Question: I am automating a task using webbrowser control , the site display pages using frames.
My issue is i get to a point , where i can see the webpage loaded properly on the webbrowser control ,but when it gets into the code and i see the html i see nothing.
I have seen other examples here too , but all of those do no return all the browser html.
What i get by using this:
'''
HtmlWindow frame = webBrowser1.Document.Window.Frames[1];
string str = frame.Document.Body.OuterHtml;
'''
Is just :
The main frame tag with attributes like tag etc, is there any way how to handle this?Because as i can see the webpage completely loaded why do i not see the html?AS when i do that on the internet explorer i do see the pages source once loaded why not here?
> ADDITIONAL INFO
There are two frames on the page :
i use this to as above:
HtmlWindow frame = webBrowser1.Document.Window.Frames[0];
'''
string str = frame.Document.Body.OuterHtml;
'''
And i get the correct HTMl for the first frame but for the second one i only see:
'''
<FRAMESET frameSpacing=1 border=1 borderColor=#ffffff frameBorder=0 rows=29,*><FRAME title="Edit Search" marginHeight=0 src="http://web2.westlaw.com/result/dctopnavigation.aspx?rs=WLW12.01&amp;ss=CXT&amp;cnt=DOC&amp;fcl=True&amp;cfid=1&amp;method=TNC&amp;service=Search&amp;fn=_top&amp;sskey=CLID_SSSA49266105122&amp;db=AK-CS&amp;fmqv=s&amp;srch=TRUE&amp;origin=Search&amp;vr=2.0&amp;cxt=RL&amp;rlt=CLID_QRYRLT803076105122&amp;query=%22LAND+USE%22&amp;mt=Westlaw&amp;rlti=1&amp;n=1&amp;rp=%2fsearch%2fdefault.wl&amp;rltdb=CLID_DB72585895122&amp;eq=search&amp;scxt=WL&amp;sv=Split" frameBorder=0 name=TopNav marginWidth=0 scrolling=no><FRAME title="Main Document" marginHeight=0 src="http://web2.westlaw.com/result/dccontent.aspx?rs=WLW12.01&amp;ss=CXT&amp;cnt=DOC&amp;fcl=True&amp;cfid=1&amp;method=TNC&amp;service=Search&amp;fn=_top&amp;sskey=CLID_SSSA49266105122&amp;db=AK-CS&amp;fmqv=s&amp;srch=TRUE&amp;origin=Search&amp;vr=2.0&amp;cxt=RL&amp;rlt=CLID_QRYRLT803076105122&amp;query=%22LAND+USE%22&amp;mt=Westlaw&amp;rlti=1&amp;n=1&amp;rp=%2fsearch%2fdefault.wl&amp;rltdb=CLID_DB72585895122&amp;eq=search&amp;scxt=WL&amp;sv=Split" frameBorder=0 borderColor=#ffffff name=content marginWidth=0><NOFRAMES></NOFRAMES></FRAMESET>
'''
> UPDATE
The two url of the frames are as follows :
Frame1 whose html i see
'''
http://web2.westlaw.com/nav/NavBar.aspx?RS=WLW12.01&VR=2.0&SV=Split&FN=_top&MT=Westlaw&MST=
'''
Frame2 whose html i do not see:
'''
http://web2.westlaw.com/result/result.aspx?RP=/Search/default.wl&action=Search&CFID=1&DB=AK%2DCS&EQ=search&fmqv=s&Method=TNC&origin=Search&Query=%22LAND+USE%22&RLT=CLID%5FQRYRLT302424536122&RLTDB=CLID%5FDB6558157526122&Service=Search&SRCH=TRUE&SSKey=CLID%5FSSSA648523536122&RS=WLW12.01&VR=2.0&SV=Split&FN=_top&MT=Westlaw&MST=
'''
And the properties of the second frame whose html i do not get are in the picture below:

Thank you
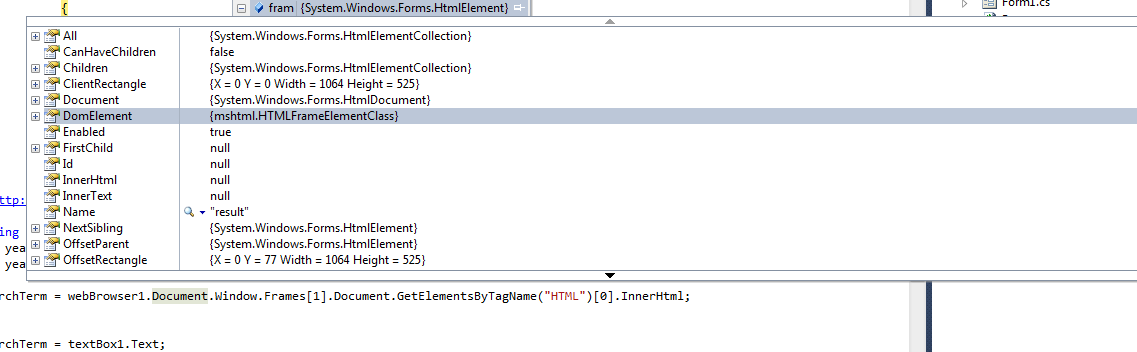
Answer: I paid for the solution of the question above and it works 100 %.
What i did was use this function below and it returned me the count to the tag i was seeking which i could not find :S.. Use this to call the function listed below:
'''
FillFrame(webBrowser1.Document.Window.Frames);
private void FillFrame(HtmlWindowCollection hwc)
{
if (hwc == null) return;
foreach (HtmlWindow hw in hwc)
{
HtmlElement getSpanid = hw.Document.GetElementById("mDisplayCiteList_ctl00_mResultCountLabel");
if (getSpanid != null)
{
doccount = getSpanid.InnerText.Replace("Documents", "").Replace("Document", "").Trim();
break;
}
if (hw.Frames.Count > 0) FillFrame(hw.Frames);
}
}
'''
Hope it helps people .
Thank you